二年级 · 算术

$\square 0 \square=\square$ (元)
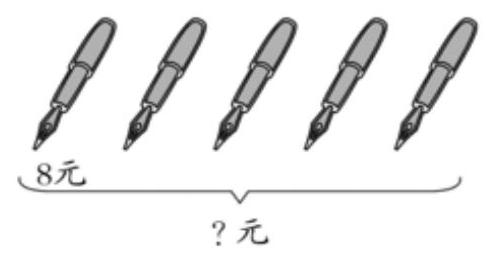
答案: 5 \times 8=40$ (元）